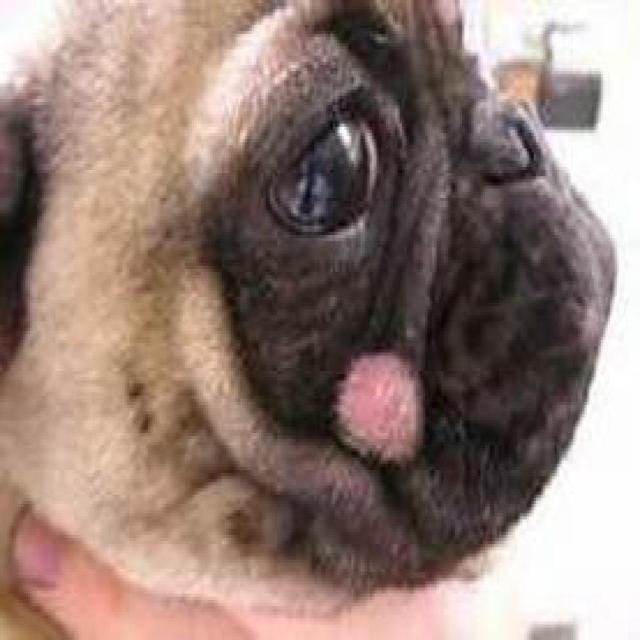
Canine ringworm (Dermatophytosis) — fungal infection caused by Microsporum or Trichophyton. Presents with circular alopecia, scaling, crusting, and broken hairs.